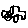
Label: car